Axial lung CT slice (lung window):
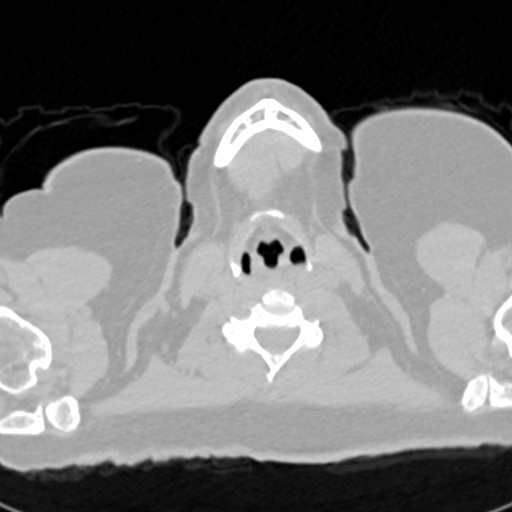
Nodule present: no